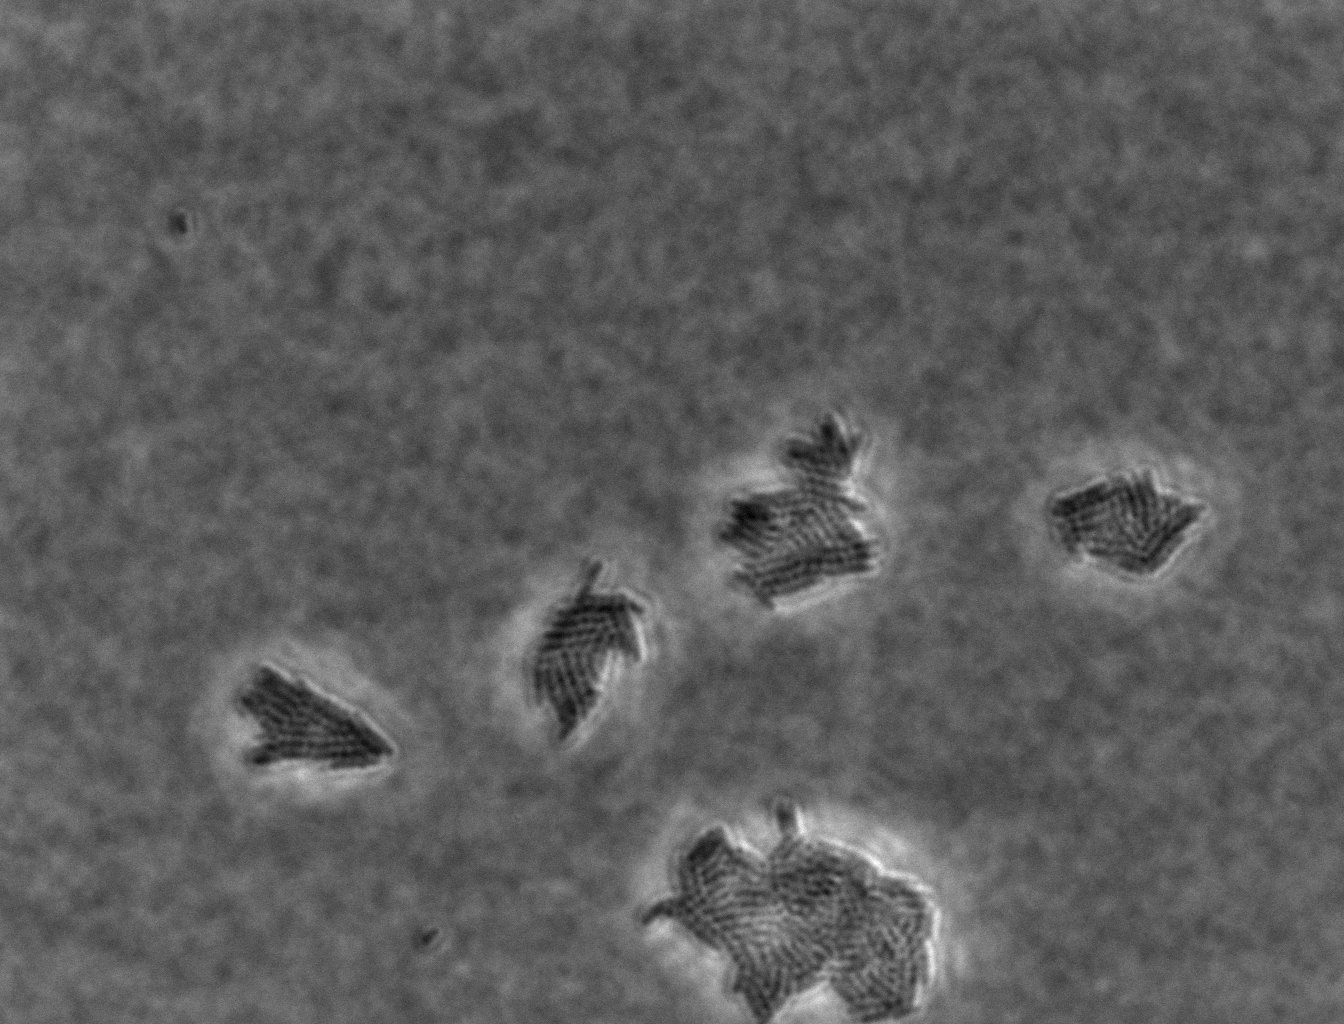
various_fewshot